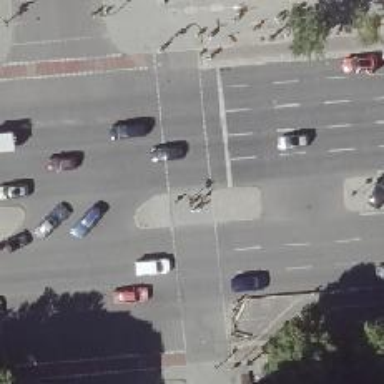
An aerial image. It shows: Footway located on traffic island.